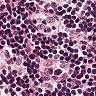
Metastatic tissue present: no